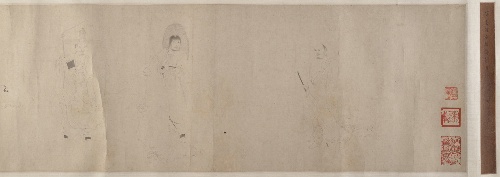
Title: 清   丁雲鵬（款）   十八羅漢圖   卷|The Eighteen Luohans
Artist: Ding Yunpeng
Artist bio: Chinese, 1547–ca. 1628
Date: 19th century?; spurious date of 1607
Object type: Handscroll
Classification: Paintings
Medium: Handscroll; ink on paper
Culture: China
Period: Qing dynasty (1644–1911)
Dimensions: 8 1/4 x 92 in. (21 x 233.7 cm)
Department: Asian Art
Credit line: Purchase, Friends of Asian Art Gifts, 1996
Accession year: 1996
Repository: Metropolitan Museum of Art, New York, NY
Tags: Men